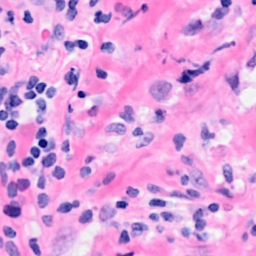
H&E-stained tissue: Breast